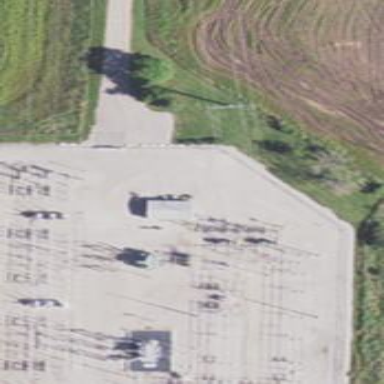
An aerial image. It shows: Industrial area dedicated to power generation.